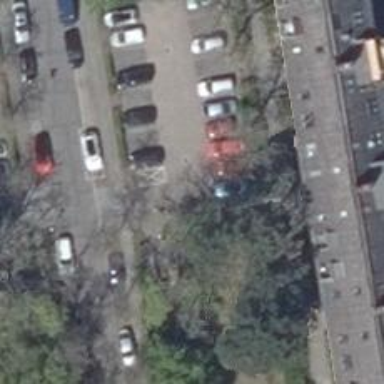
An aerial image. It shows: Parking aisle designated as service road.